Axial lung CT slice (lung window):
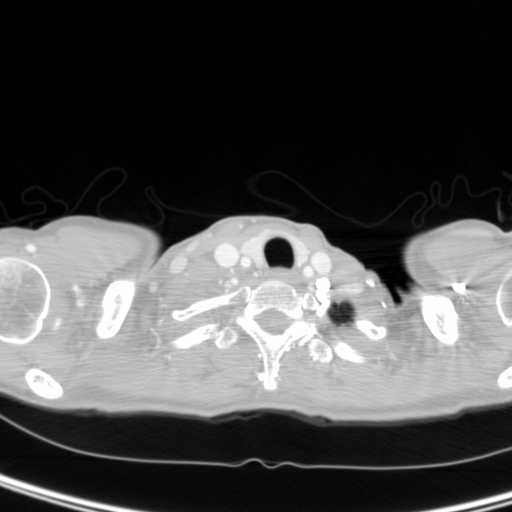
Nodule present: no